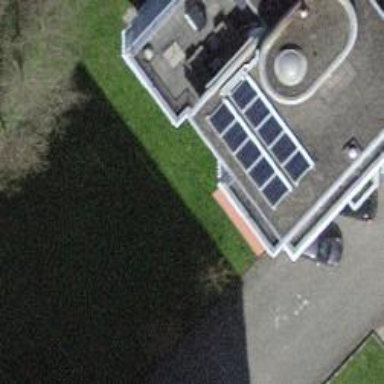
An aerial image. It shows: Solar power generator using photovoltaic panels.